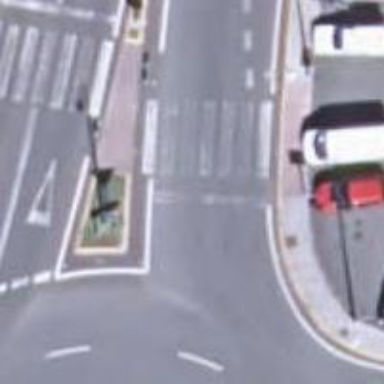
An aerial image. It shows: Marked and uncontrolled crossing on the road.